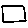
Label: square